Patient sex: M
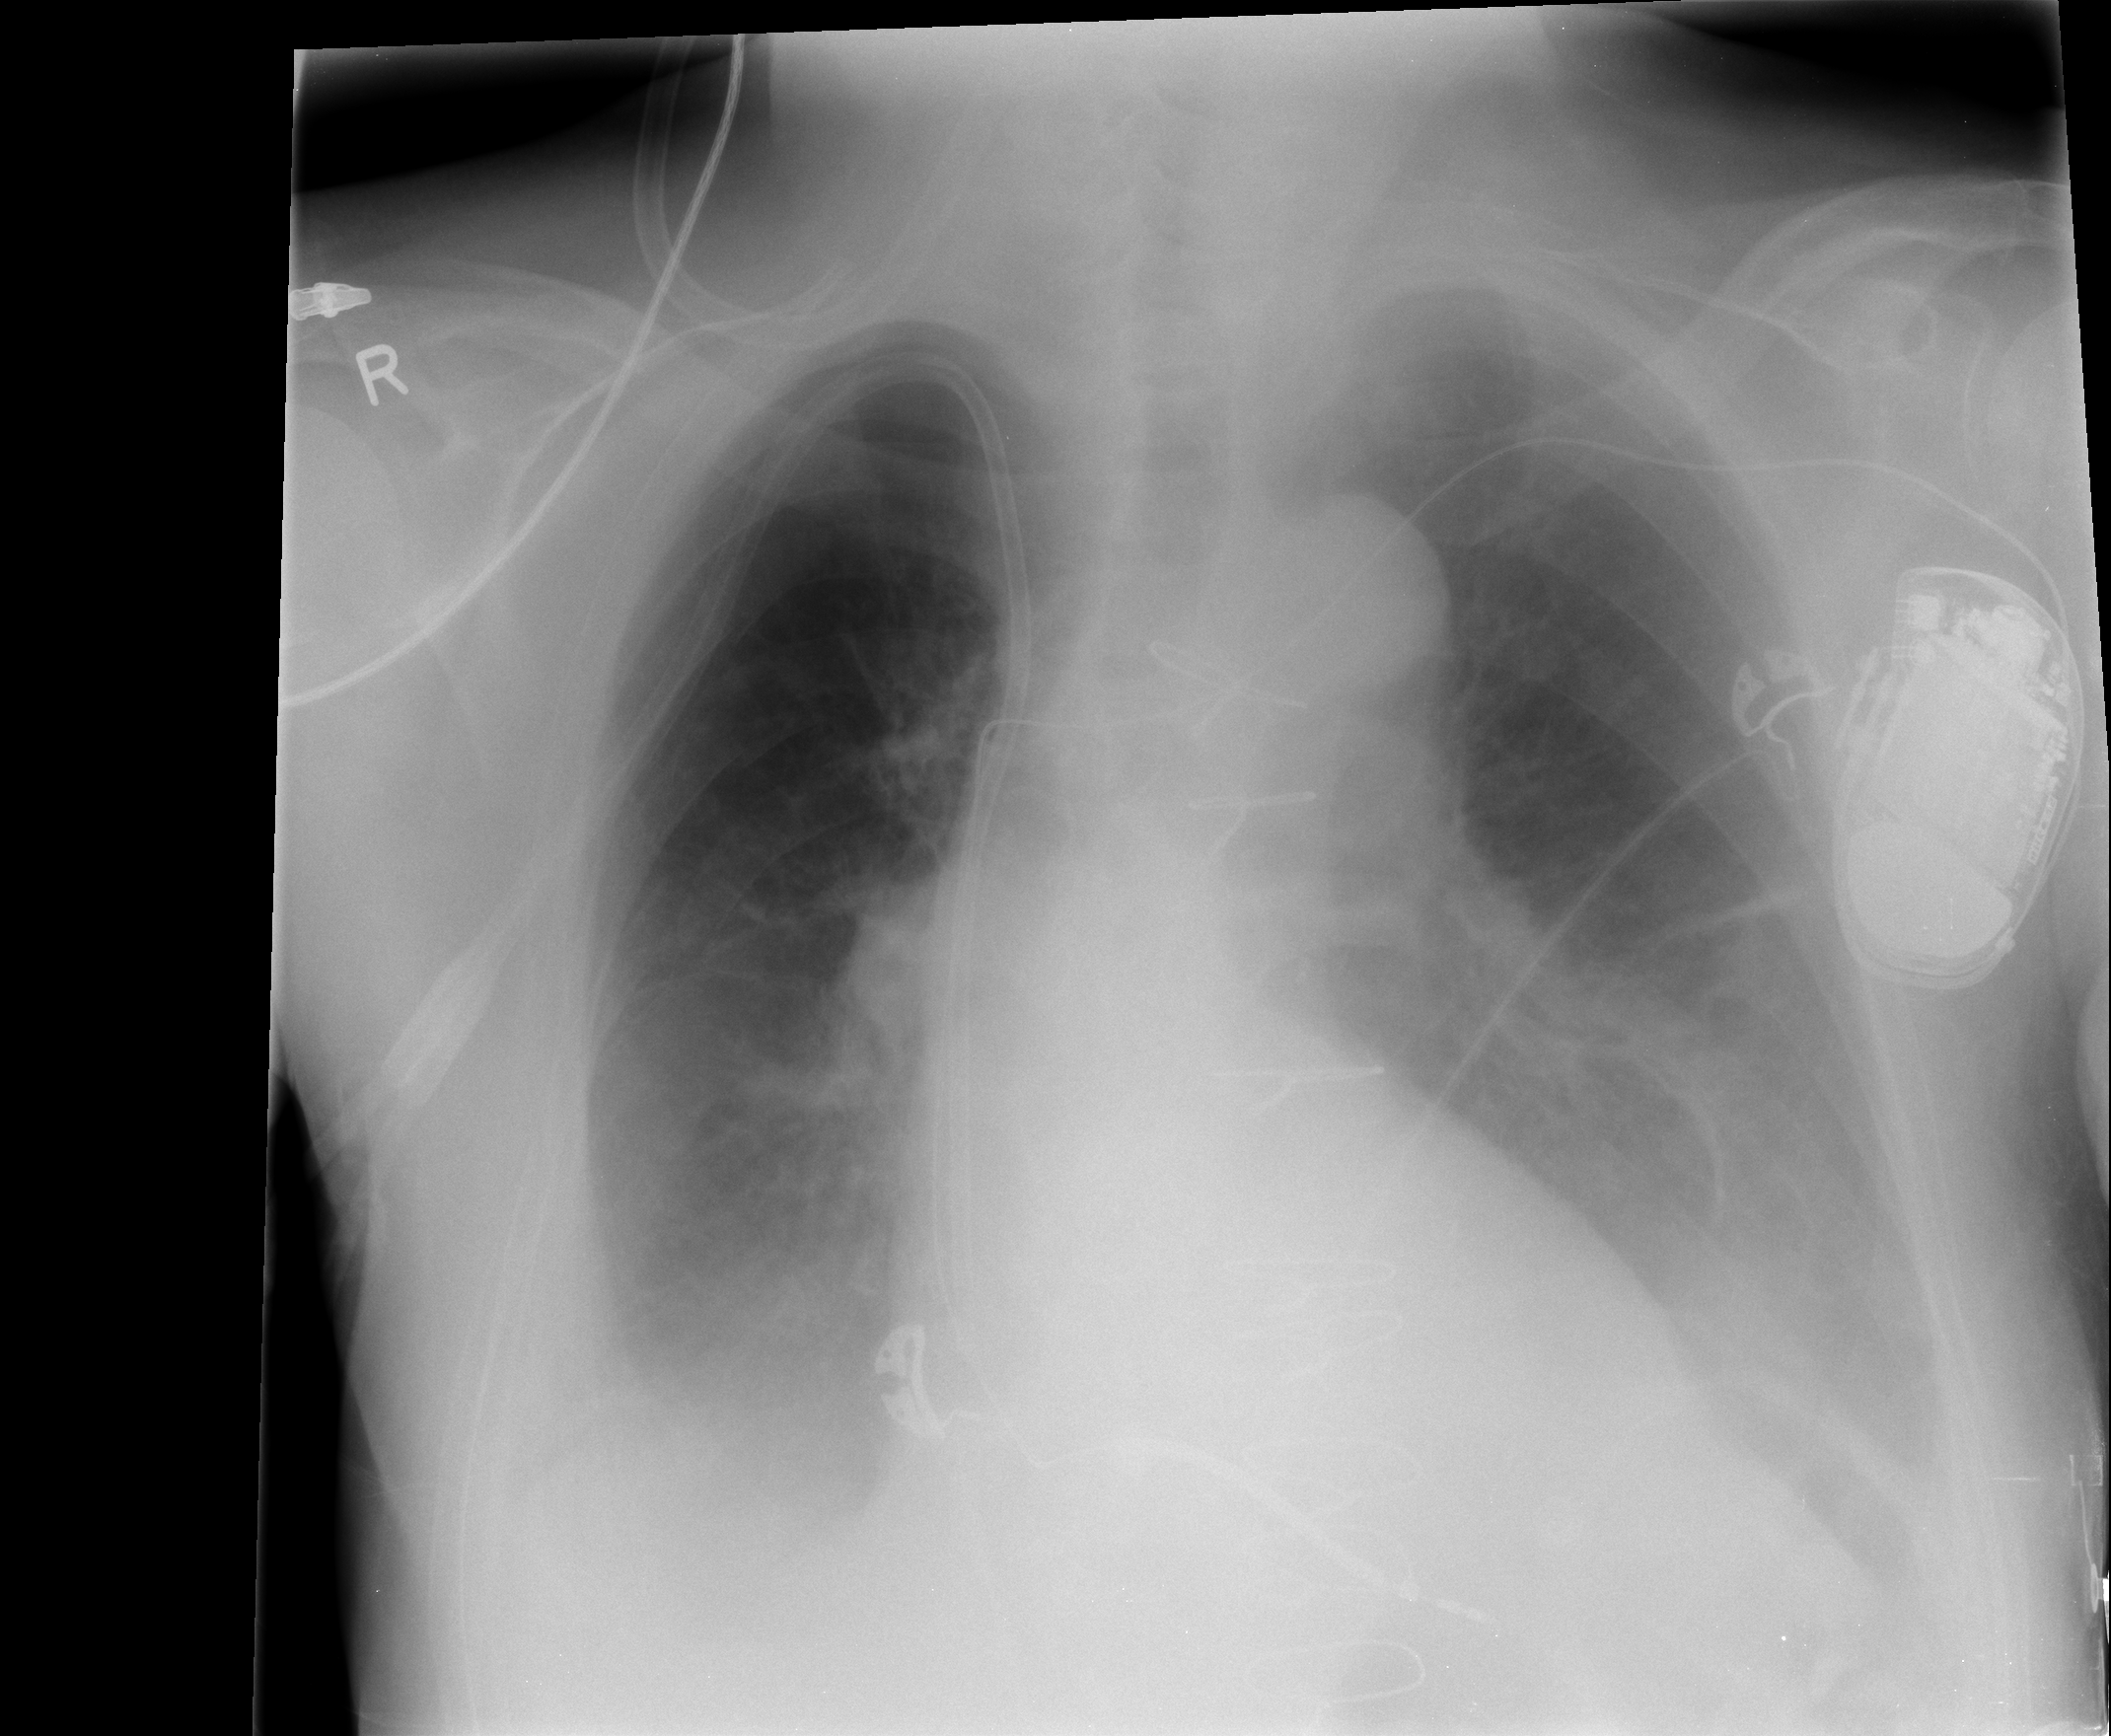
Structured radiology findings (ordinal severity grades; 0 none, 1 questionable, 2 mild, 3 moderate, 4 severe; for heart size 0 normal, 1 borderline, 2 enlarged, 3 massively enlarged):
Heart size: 0
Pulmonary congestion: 2
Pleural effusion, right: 2
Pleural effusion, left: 2
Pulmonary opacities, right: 0
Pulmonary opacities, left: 0
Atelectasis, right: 2
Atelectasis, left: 2